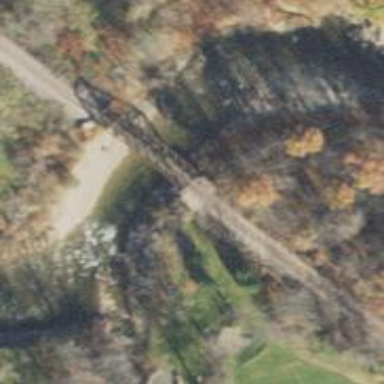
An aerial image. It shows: Railway bridge.